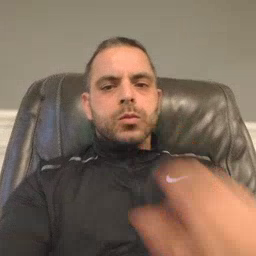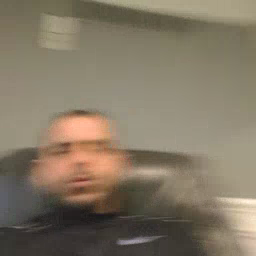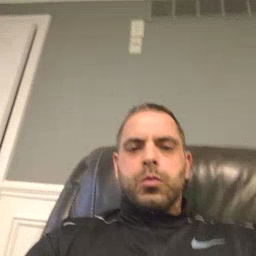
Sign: goose